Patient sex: M
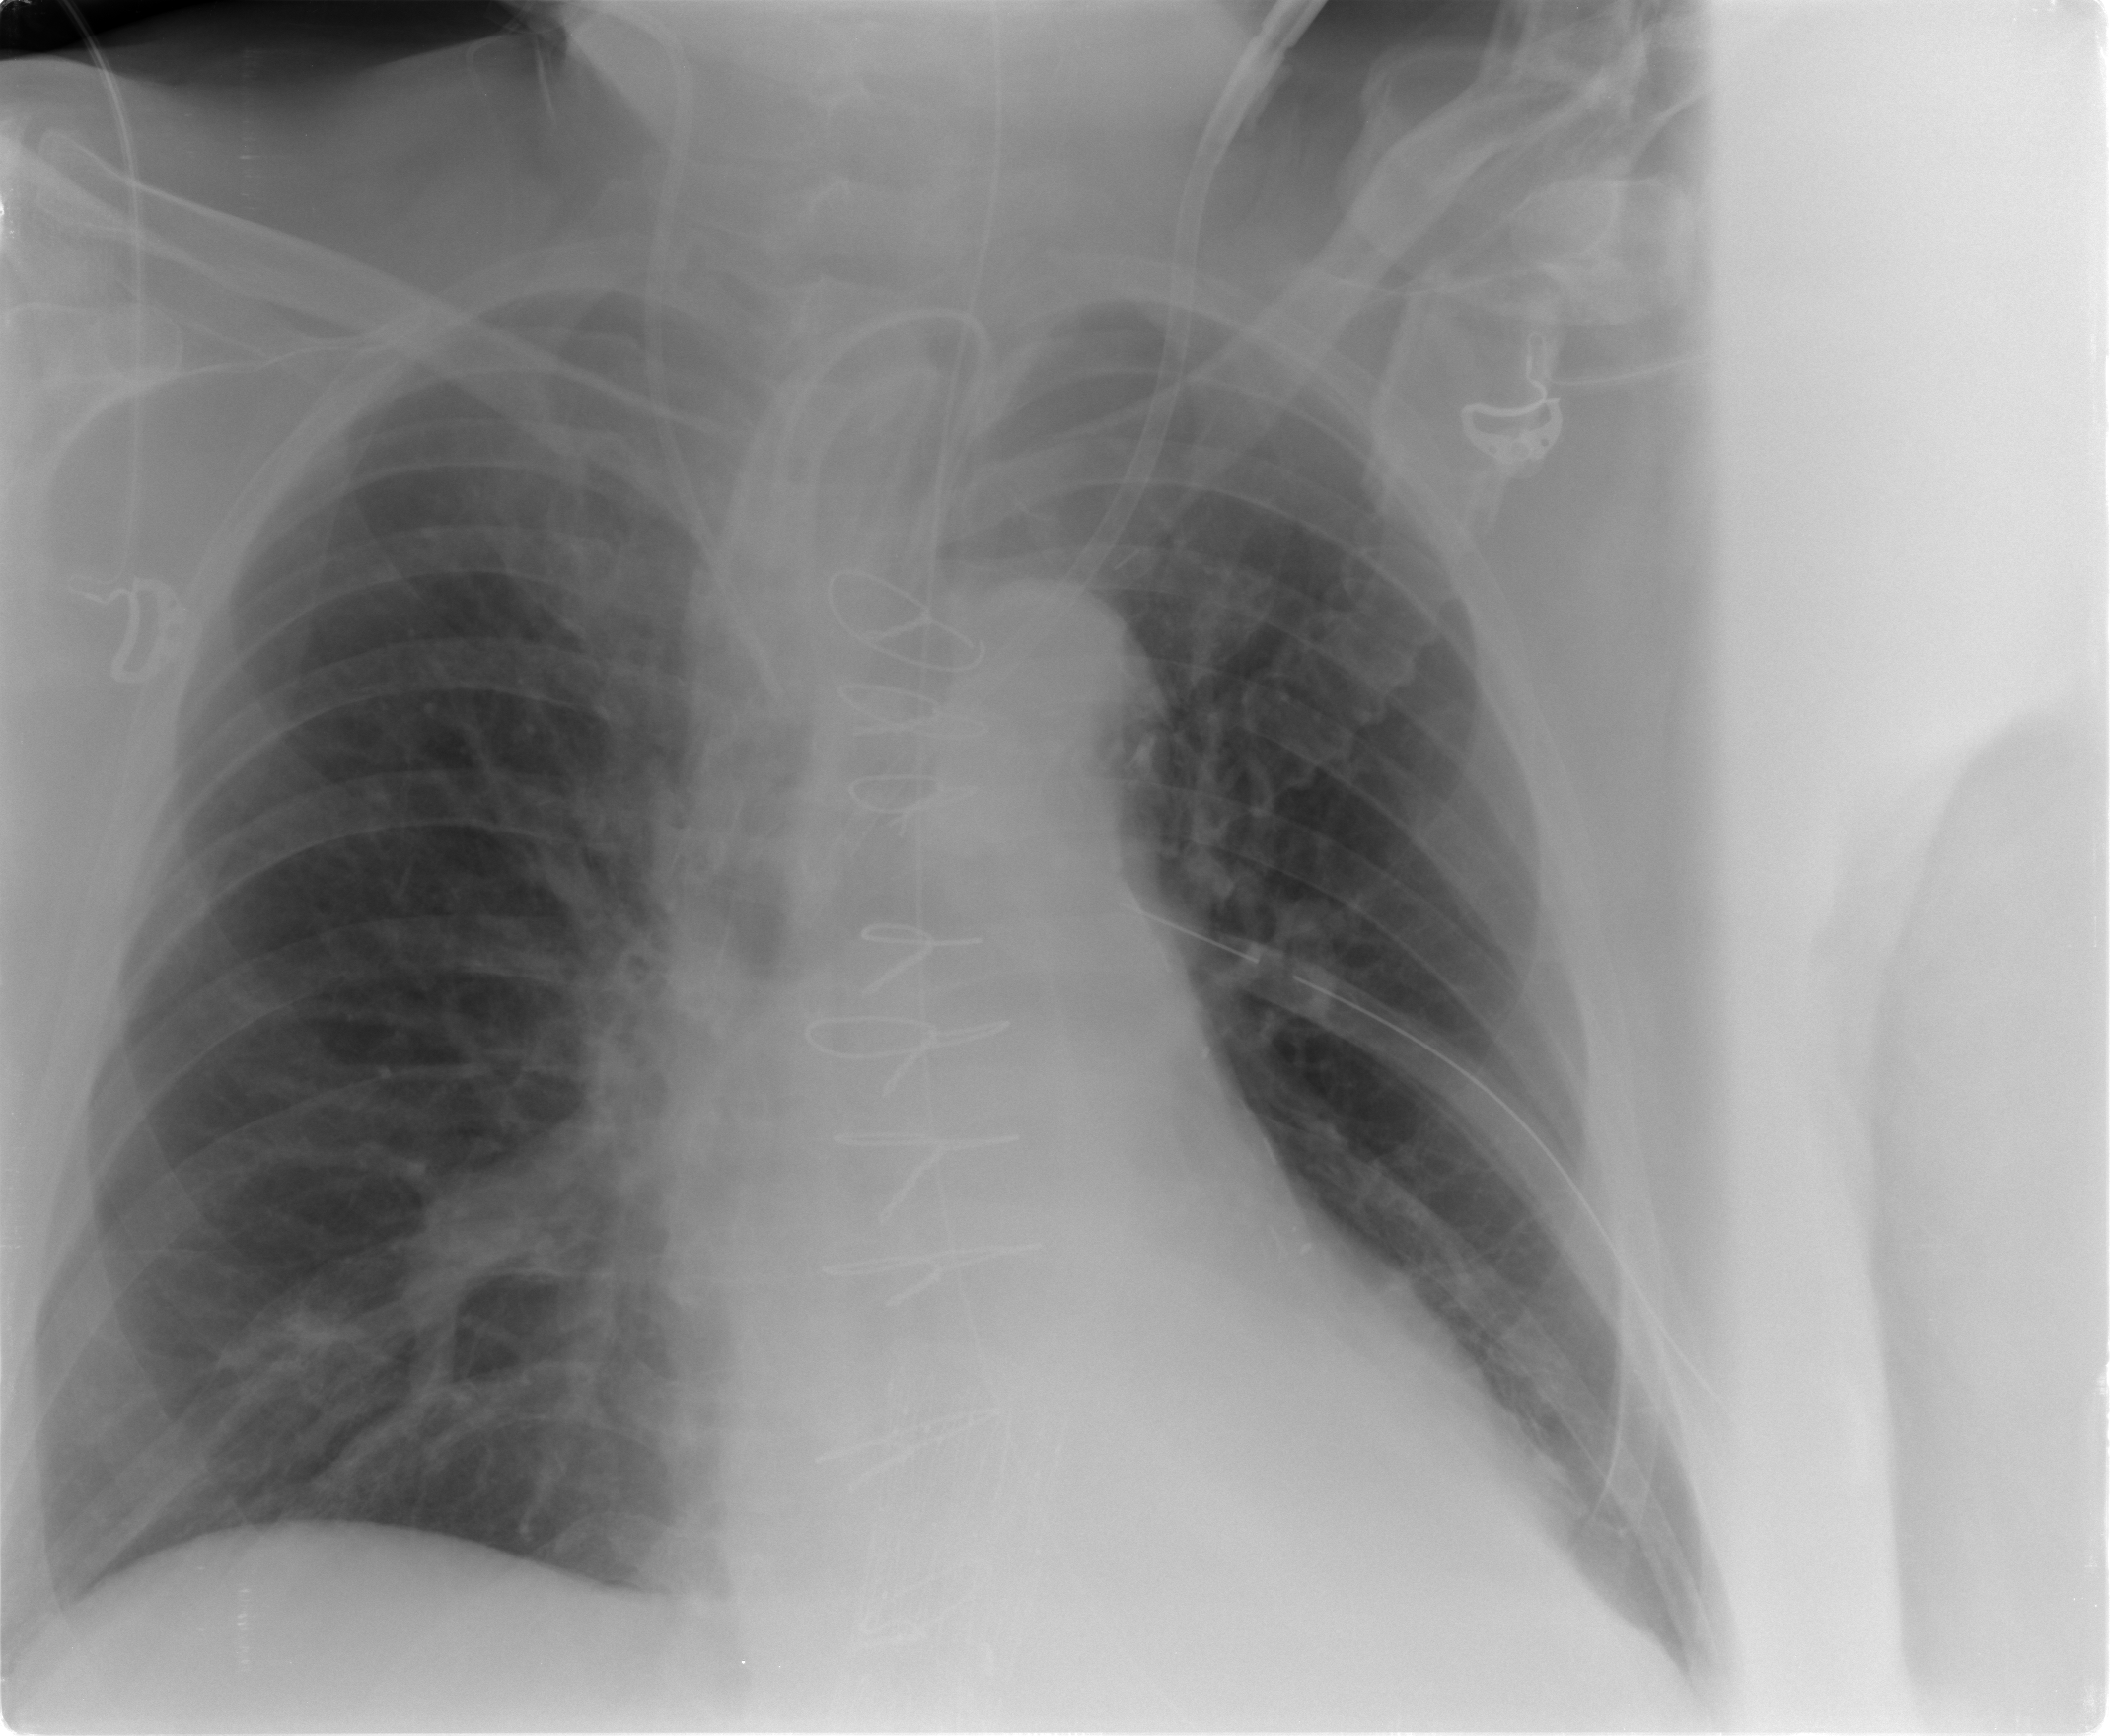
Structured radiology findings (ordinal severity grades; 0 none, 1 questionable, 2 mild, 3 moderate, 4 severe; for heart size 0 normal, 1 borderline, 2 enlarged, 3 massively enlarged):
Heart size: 2
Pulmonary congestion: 0
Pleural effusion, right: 0
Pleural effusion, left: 1
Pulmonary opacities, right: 0
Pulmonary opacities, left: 0
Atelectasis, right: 0
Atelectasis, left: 1